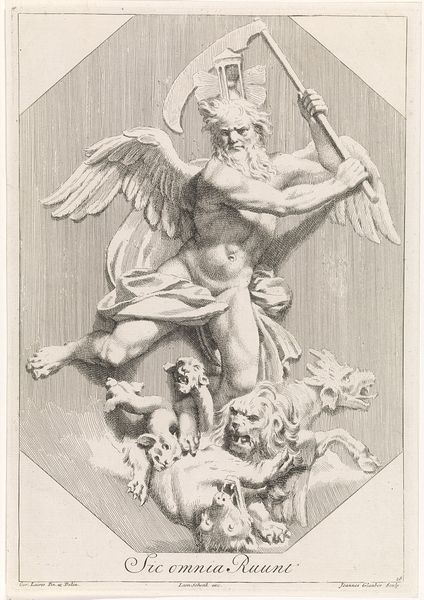
Titel: Vadertje Tijd
Künstler: Johannes Glauber
Standort: Amsterdam
Institution: Rijksmuseum
Schlagwörter: flügel, fuß, mann, nackt, tisch, tiere, tuch, engel, schrift, bett, nabel, druck, sichel, zähne, teufel, maul, löwe, stundenglas, drache, sense, michael, latein, sanduhr